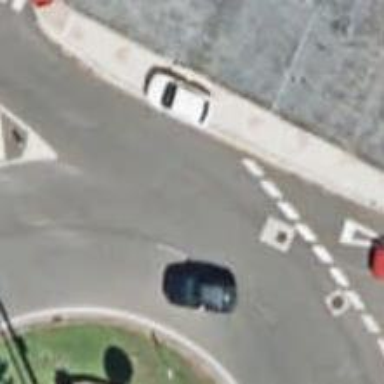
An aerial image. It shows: Tertiary road made of asphalt leading to roundabout junction.